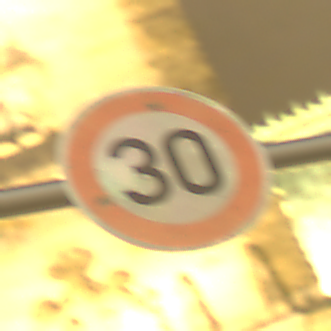
Verkehrszeichen: Geschwindigkeit30
Umgebung: Outdoor, Urban
Tageszeit: Night
Wetter: Overcast
Licht: Artificial
Jahreszeit: NotSpecified
Kontrast: MediumContrast